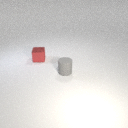
small red metal cube to the left of small gray rubber cylinder